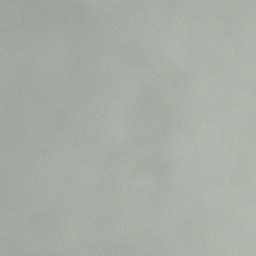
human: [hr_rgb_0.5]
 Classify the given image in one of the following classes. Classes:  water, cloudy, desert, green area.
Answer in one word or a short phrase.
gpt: cloudy